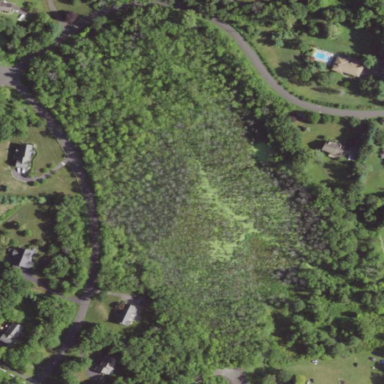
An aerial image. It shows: Existing preserved open space in the woodland.